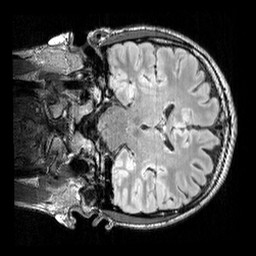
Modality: FLAIR
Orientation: coronal
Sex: male
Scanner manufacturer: siemens
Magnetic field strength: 3 T
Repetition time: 5 s
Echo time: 0.395 s